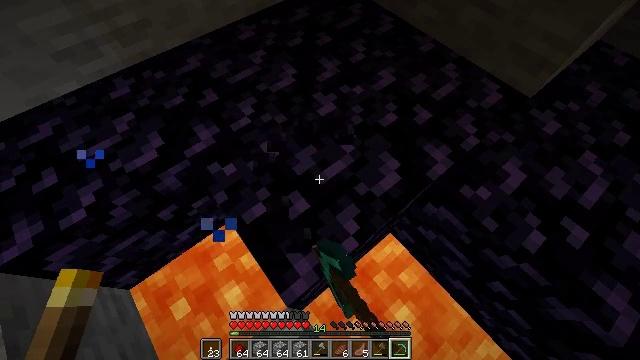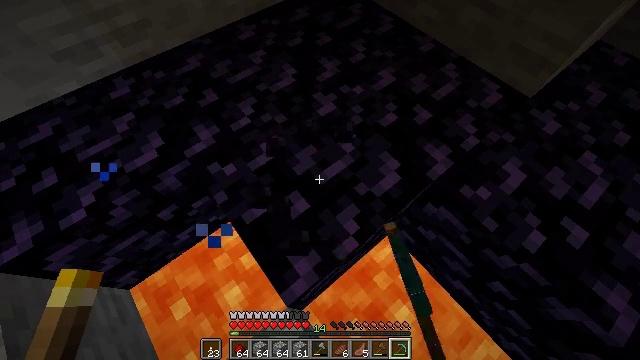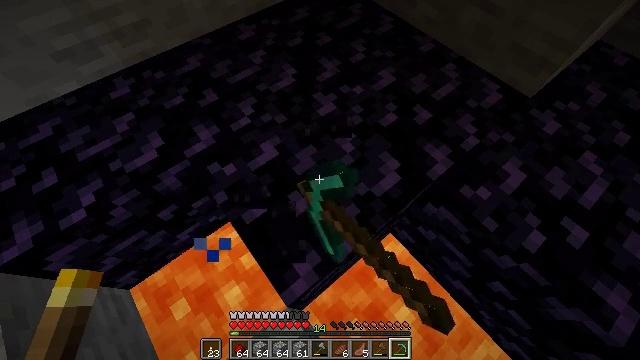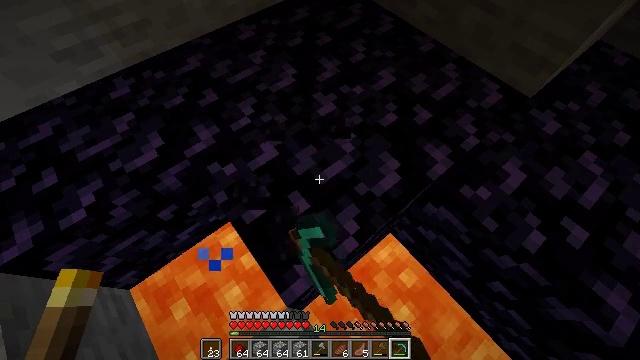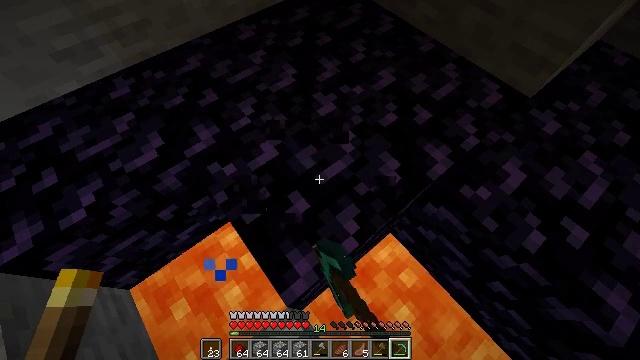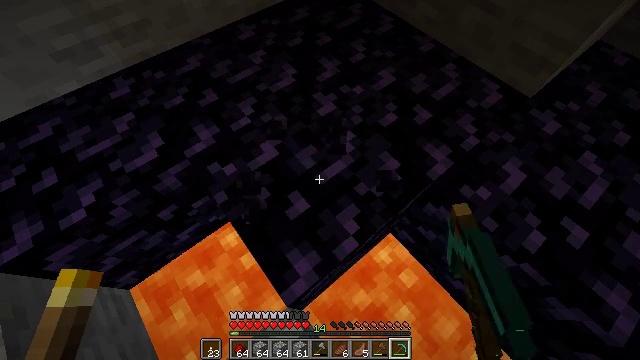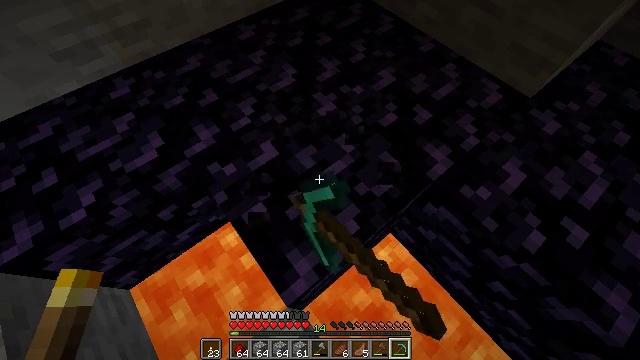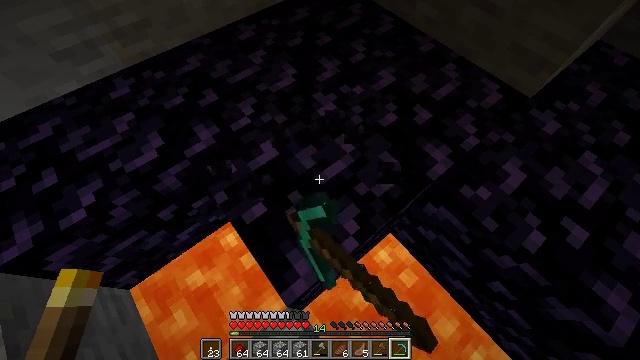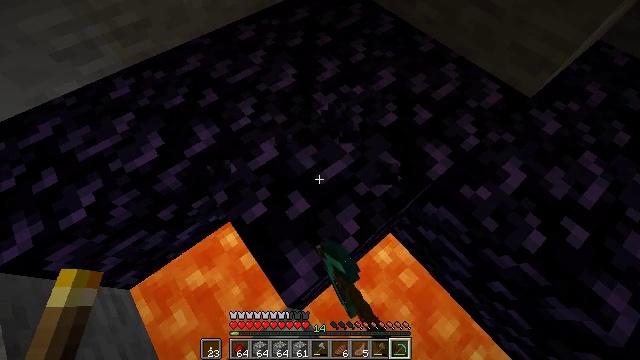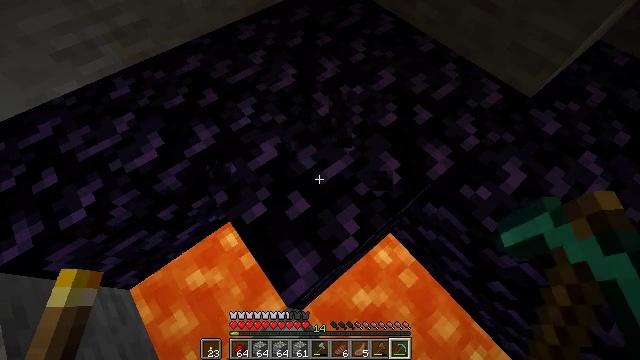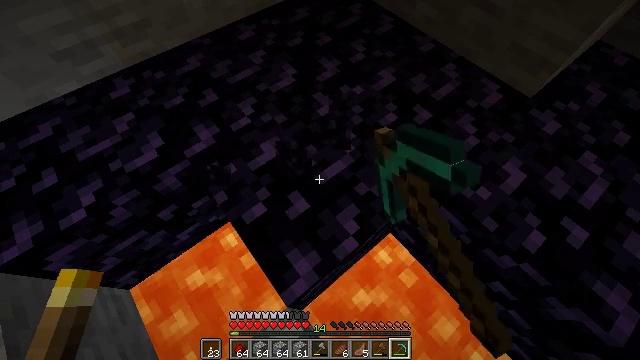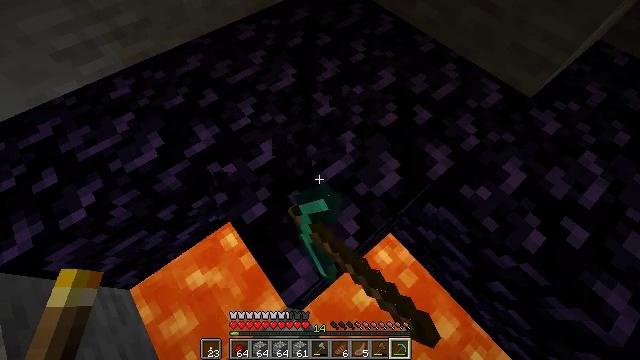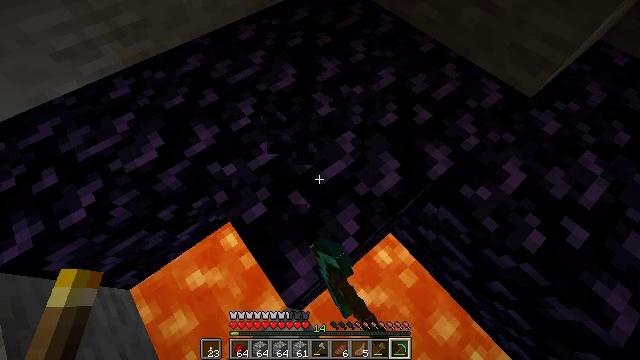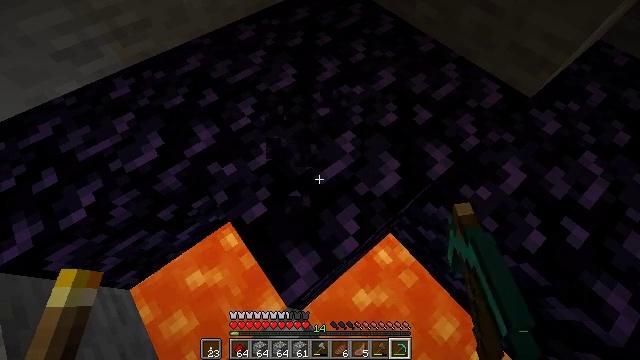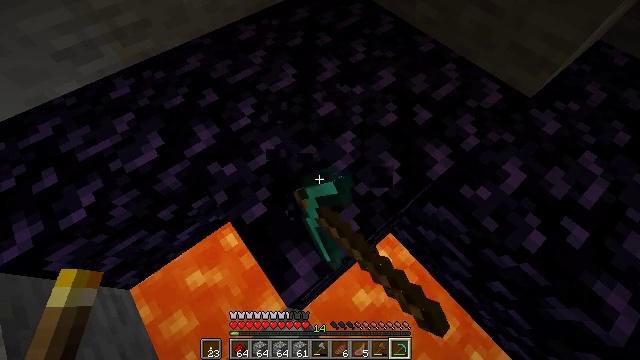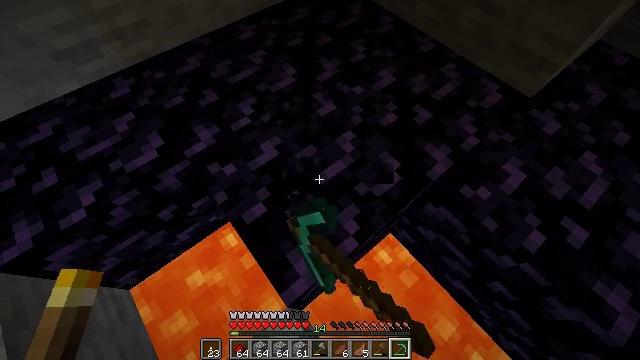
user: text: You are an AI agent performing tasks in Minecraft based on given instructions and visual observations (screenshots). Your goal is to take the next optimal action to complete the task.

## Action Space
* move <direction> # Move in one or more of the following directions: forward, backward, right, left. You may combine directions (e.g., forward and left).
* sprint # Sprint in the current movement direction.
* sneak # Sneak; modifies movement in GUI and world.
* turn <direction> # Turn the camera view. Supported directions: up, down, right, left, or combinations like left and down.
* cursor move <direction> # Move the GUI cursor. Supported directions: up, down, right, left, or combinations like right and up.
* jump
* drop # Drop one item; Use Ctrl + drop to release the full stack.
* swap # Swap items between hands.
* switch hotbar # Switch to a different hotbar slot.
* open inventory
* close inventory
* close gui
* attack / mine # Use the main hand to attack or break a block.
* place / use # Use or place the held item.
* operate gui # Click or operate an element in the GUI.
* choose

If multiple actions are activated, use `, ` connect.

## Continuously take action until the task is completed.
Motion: motion action
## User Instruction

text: Mine the obsidian block.
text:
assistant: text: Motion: sneak, attack / mine
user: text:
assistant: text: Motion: sneak, attack / mine
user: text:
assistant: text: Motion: sneak, attack / mine
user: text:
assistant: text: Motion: sneak, attack / mine
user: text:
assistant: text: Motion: sneak, attack / mine
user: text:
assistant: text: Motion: sneak, attack / mine
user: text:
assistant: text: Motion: sneak, attack / mine
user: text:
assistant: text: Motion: sneak, attack / mine
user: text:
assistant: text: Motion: sneak, attack / mine
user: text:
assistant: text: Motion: sneak, attack / mine
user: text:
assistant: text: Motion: sneak, attack / mine
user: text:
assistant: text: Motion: sneak, attack / mine
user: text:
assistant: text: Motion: sneak, attack / mine
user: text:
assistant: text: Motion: sneak, attack / mine
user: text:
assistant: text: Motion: sneak, attack / mine
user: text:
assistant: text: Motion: sneak, attack / mine
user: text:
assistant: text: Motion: sneak, attack / mine
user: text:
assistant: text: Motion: sneak, attack / mine
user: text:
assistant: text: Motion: sneak, attack / mine
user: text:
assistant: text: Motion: sneak, attack / mine
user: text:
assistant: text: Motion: sneak, attack / mine
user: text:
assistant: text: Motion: sneak, attack / mine
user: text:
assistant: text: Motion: sneak, attack / mine
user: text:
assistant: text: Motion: sneak, attack / mine
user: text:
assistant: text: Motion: sneak, attack / mine
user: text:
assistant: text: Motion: sneak, attack / mine
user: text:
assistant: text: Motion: sneak, attack / mine
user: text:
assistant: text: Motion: sneak, attack / mine
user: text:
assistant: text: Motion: sneak, attack / mine
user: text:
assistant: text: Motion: sneak, attack / mine